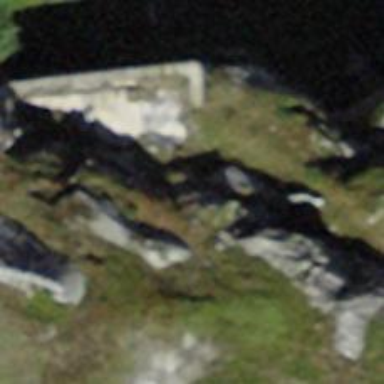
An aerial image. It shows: Cliff in nature.